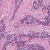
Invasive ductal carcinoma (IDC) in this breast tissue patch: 1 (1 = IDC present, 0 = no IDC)